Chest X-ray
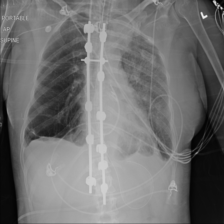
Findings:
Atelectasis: negative
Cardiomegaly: negative
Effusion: negative
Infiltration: positive
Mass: negative
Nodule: negative
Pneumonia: negative
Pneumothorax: negative
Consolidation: negative
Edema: negative
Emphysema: negative
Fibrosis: negative
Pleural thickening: negative
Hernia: negative